Question: Magento 'SOAP' is working in my local system. when I put in live server I am getting client value in below code.. I tried all solution by changing run method mentioned in below thread.
When 'login()' called using user name and password I am getting following
error :
I am using below code and host server using 'centos'
'''
$client = new SoapClient('http://hostserverm/api/soap?wsdl');
$sessionId = $client->login("username","apipass");
'''
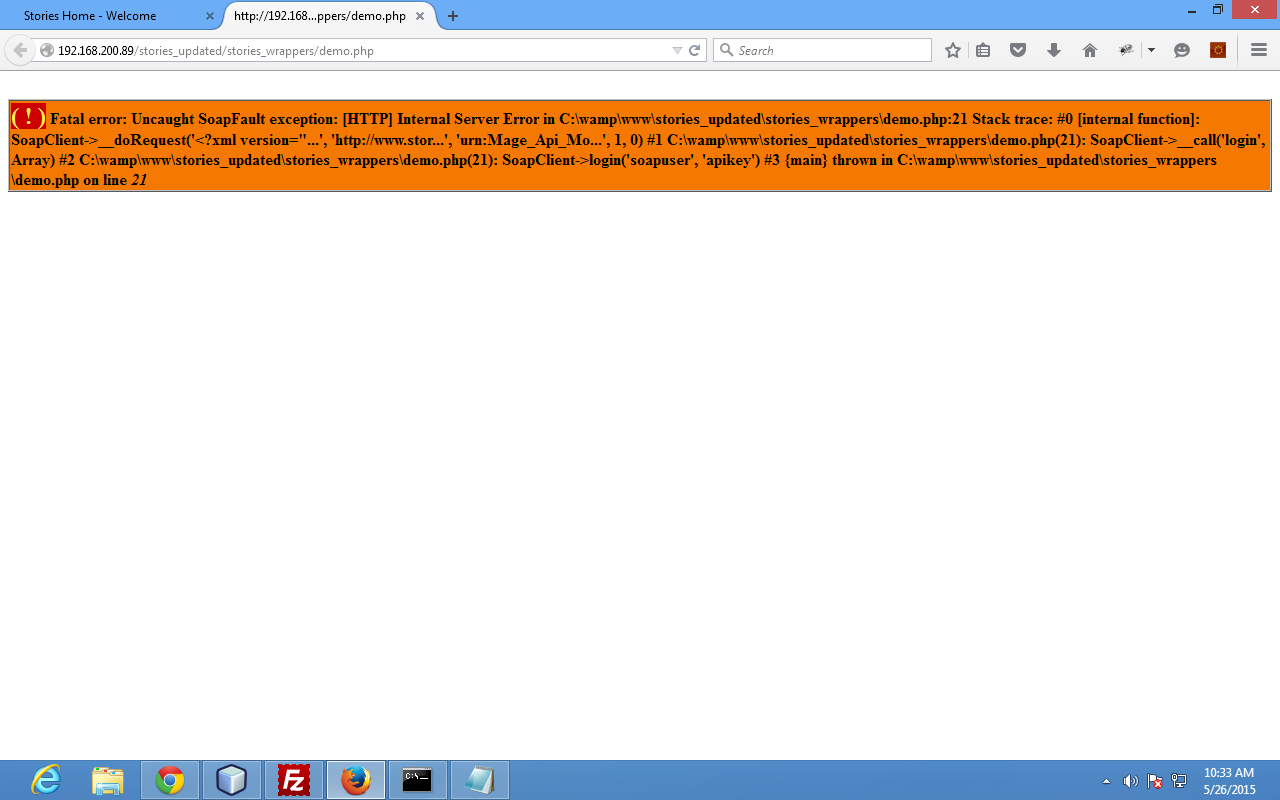
Answer: First run the url <URL> in your browser. You should get some XML document as response.
Thenafter, cross-confirm that the username and password that you are using actually exist on your server site. You can cross-check/create it from
Magento Admin > System > Web Services > Soap/XML-RPC Users.
Then cross check that the user has a proper role and resources assigned, from:
Magento Admin > System > Web Services > Soap/XML-RPC Roles.
Now check your phpinfo() to ensure that the server has SOAP related resources installed. Sometimes necessary plug-ins like php_soap,soap.so are not enabled and this can cause the issue. Check this URL for details: <URL>
Next write this in your file and make sure you use the correct case to avoid problems related to case-sensitivity:
'''
try {
$client = new SoapClient('http://hostserverm/soap/api/?wsdl');
$session = $client->login('apiUserName', 'apiPassword');
$client->endSession($session);
} catch(Exception $ex) {
echo $ex->getMessage();
}
'''
Hope this helps!!